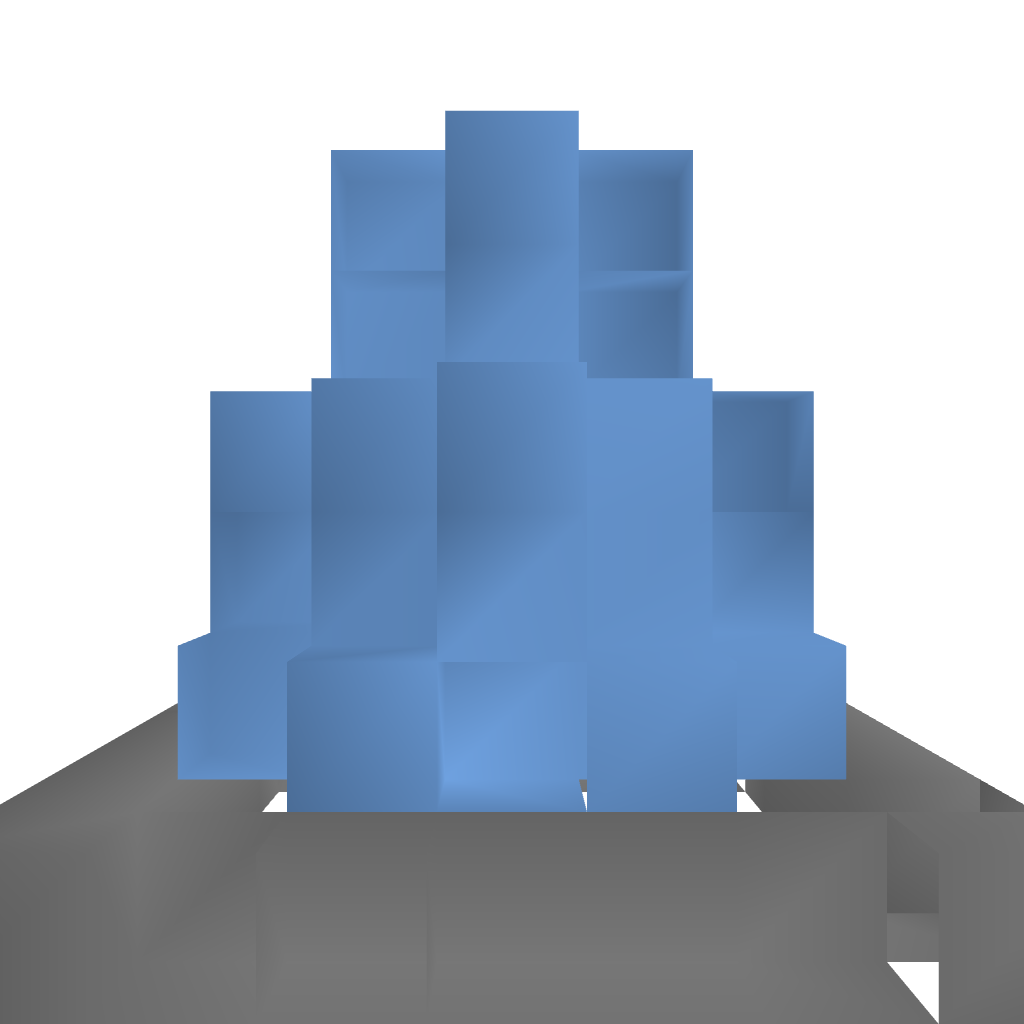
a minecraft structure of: Quartz Fountain bad low quality